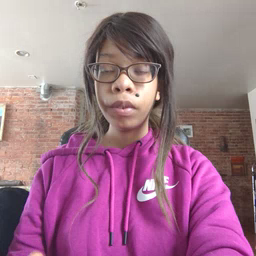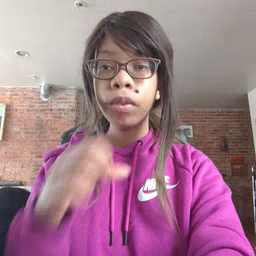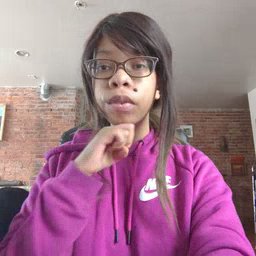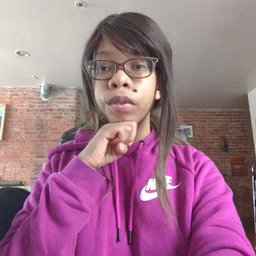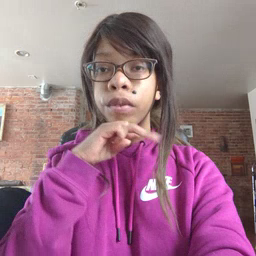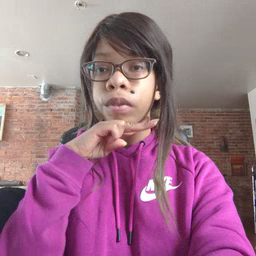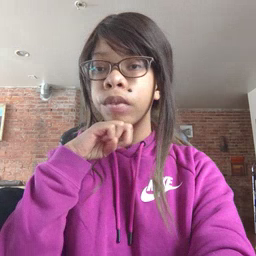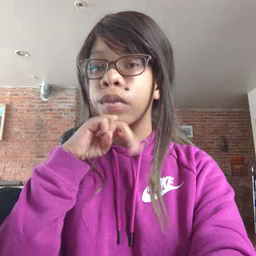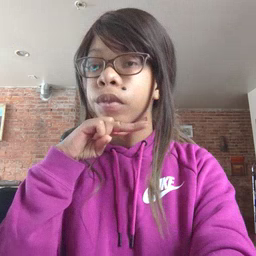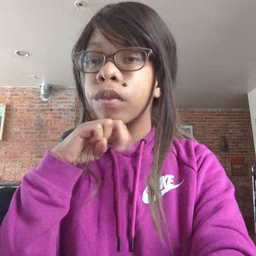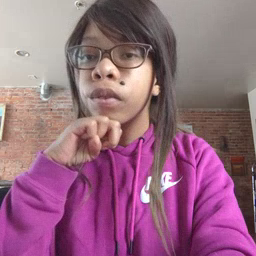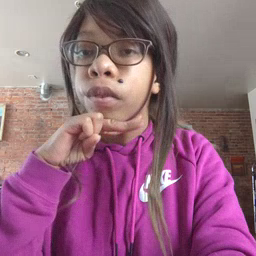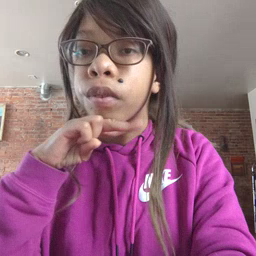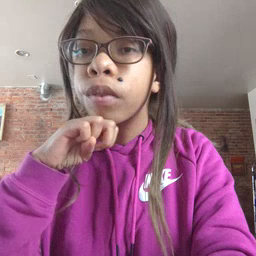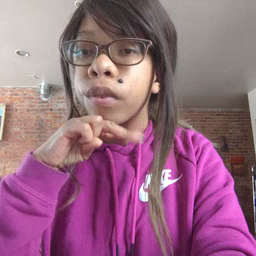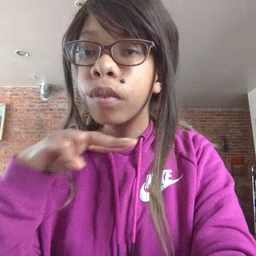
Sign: frog